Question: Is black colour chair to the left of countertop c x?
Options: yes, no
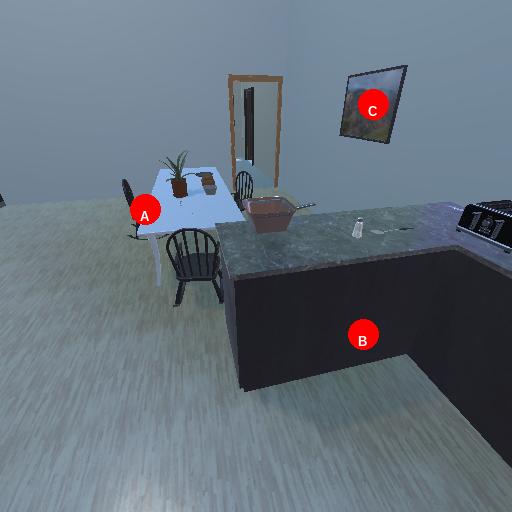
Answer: yes